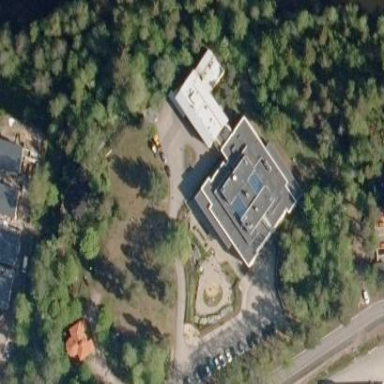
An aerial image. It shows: Building.